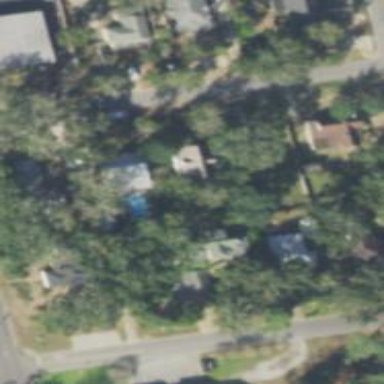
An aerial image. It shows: Single-family residential area.